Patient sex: F
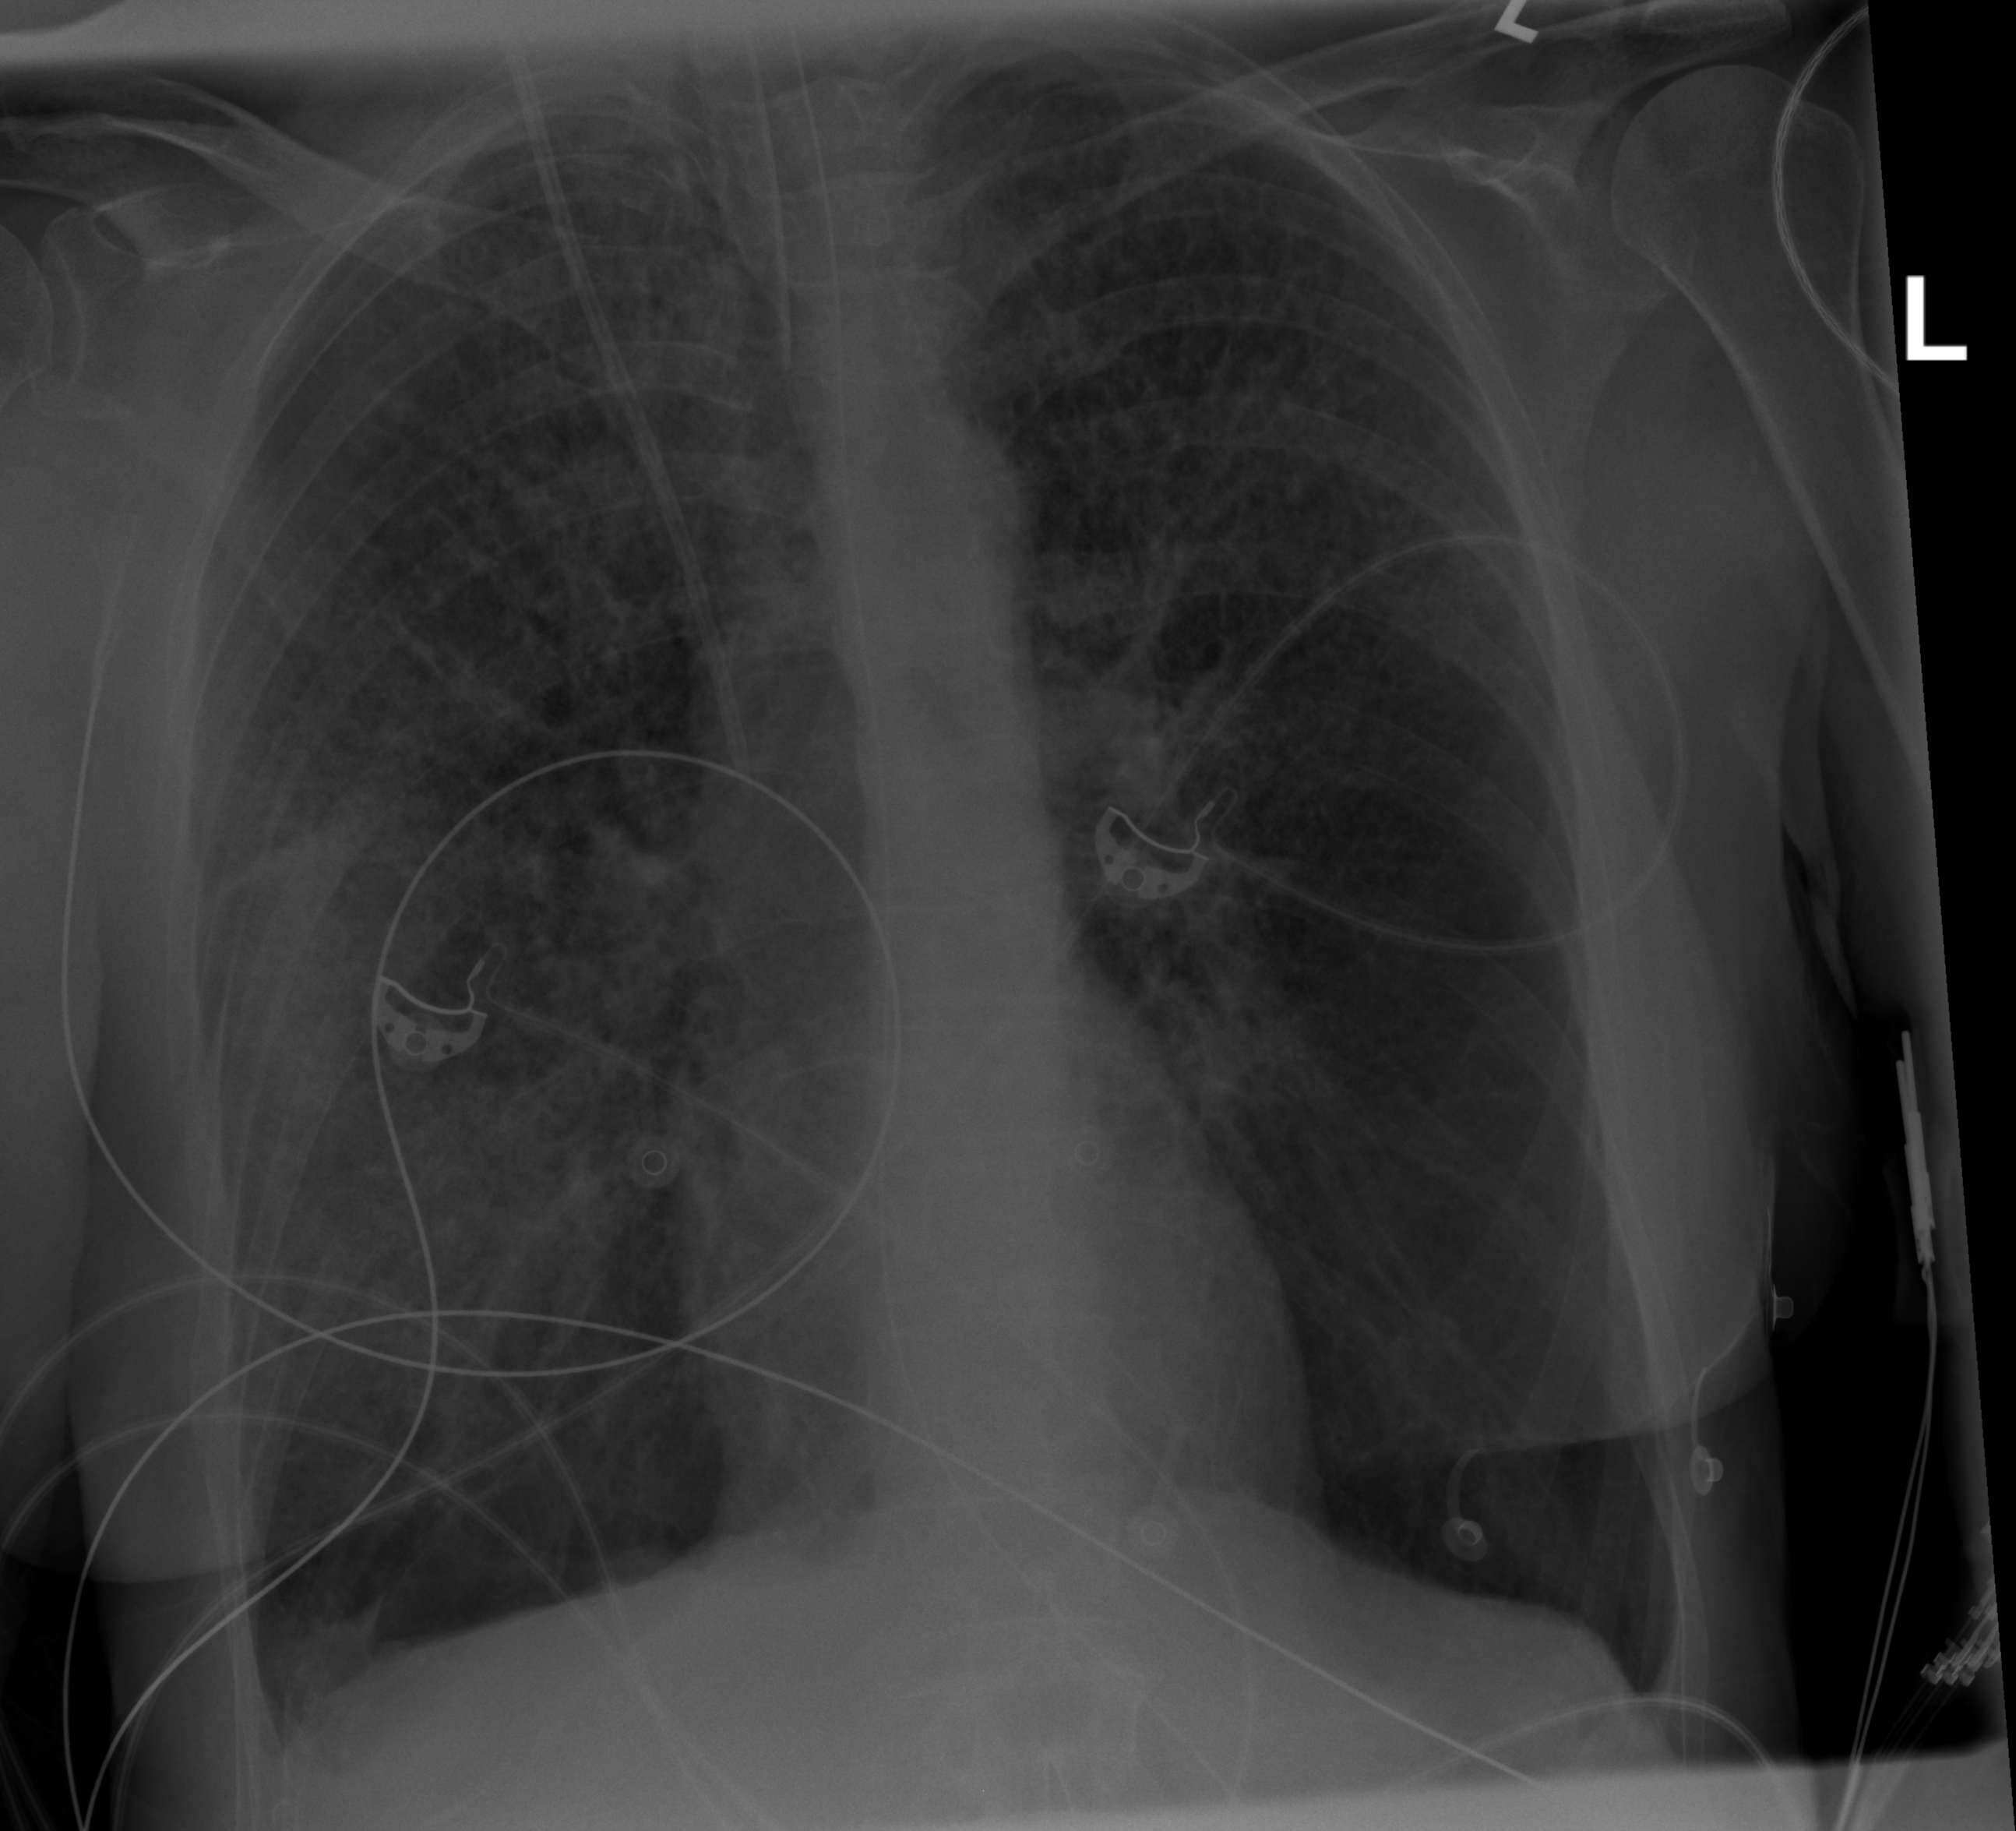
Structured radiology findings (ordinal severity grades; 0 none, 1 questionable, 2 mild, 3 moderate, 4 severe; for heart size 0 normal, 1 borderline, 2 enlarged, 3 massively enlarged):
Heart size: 0
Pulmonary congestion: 0
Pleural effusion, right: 1
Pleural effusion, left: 0
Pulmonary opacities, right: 1
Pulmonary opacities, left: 0
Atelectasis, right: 2
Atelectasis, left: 0